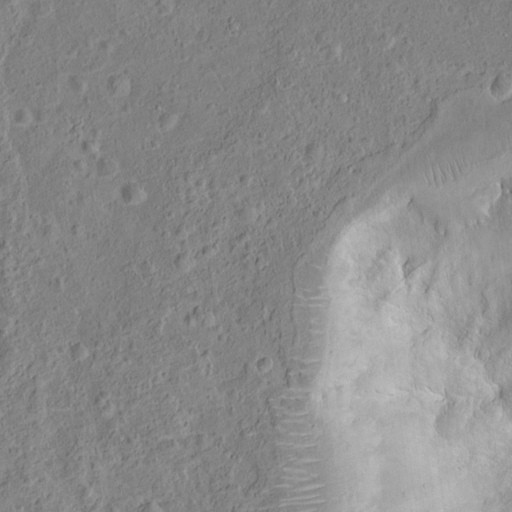
Objects detected: cone